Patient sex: M
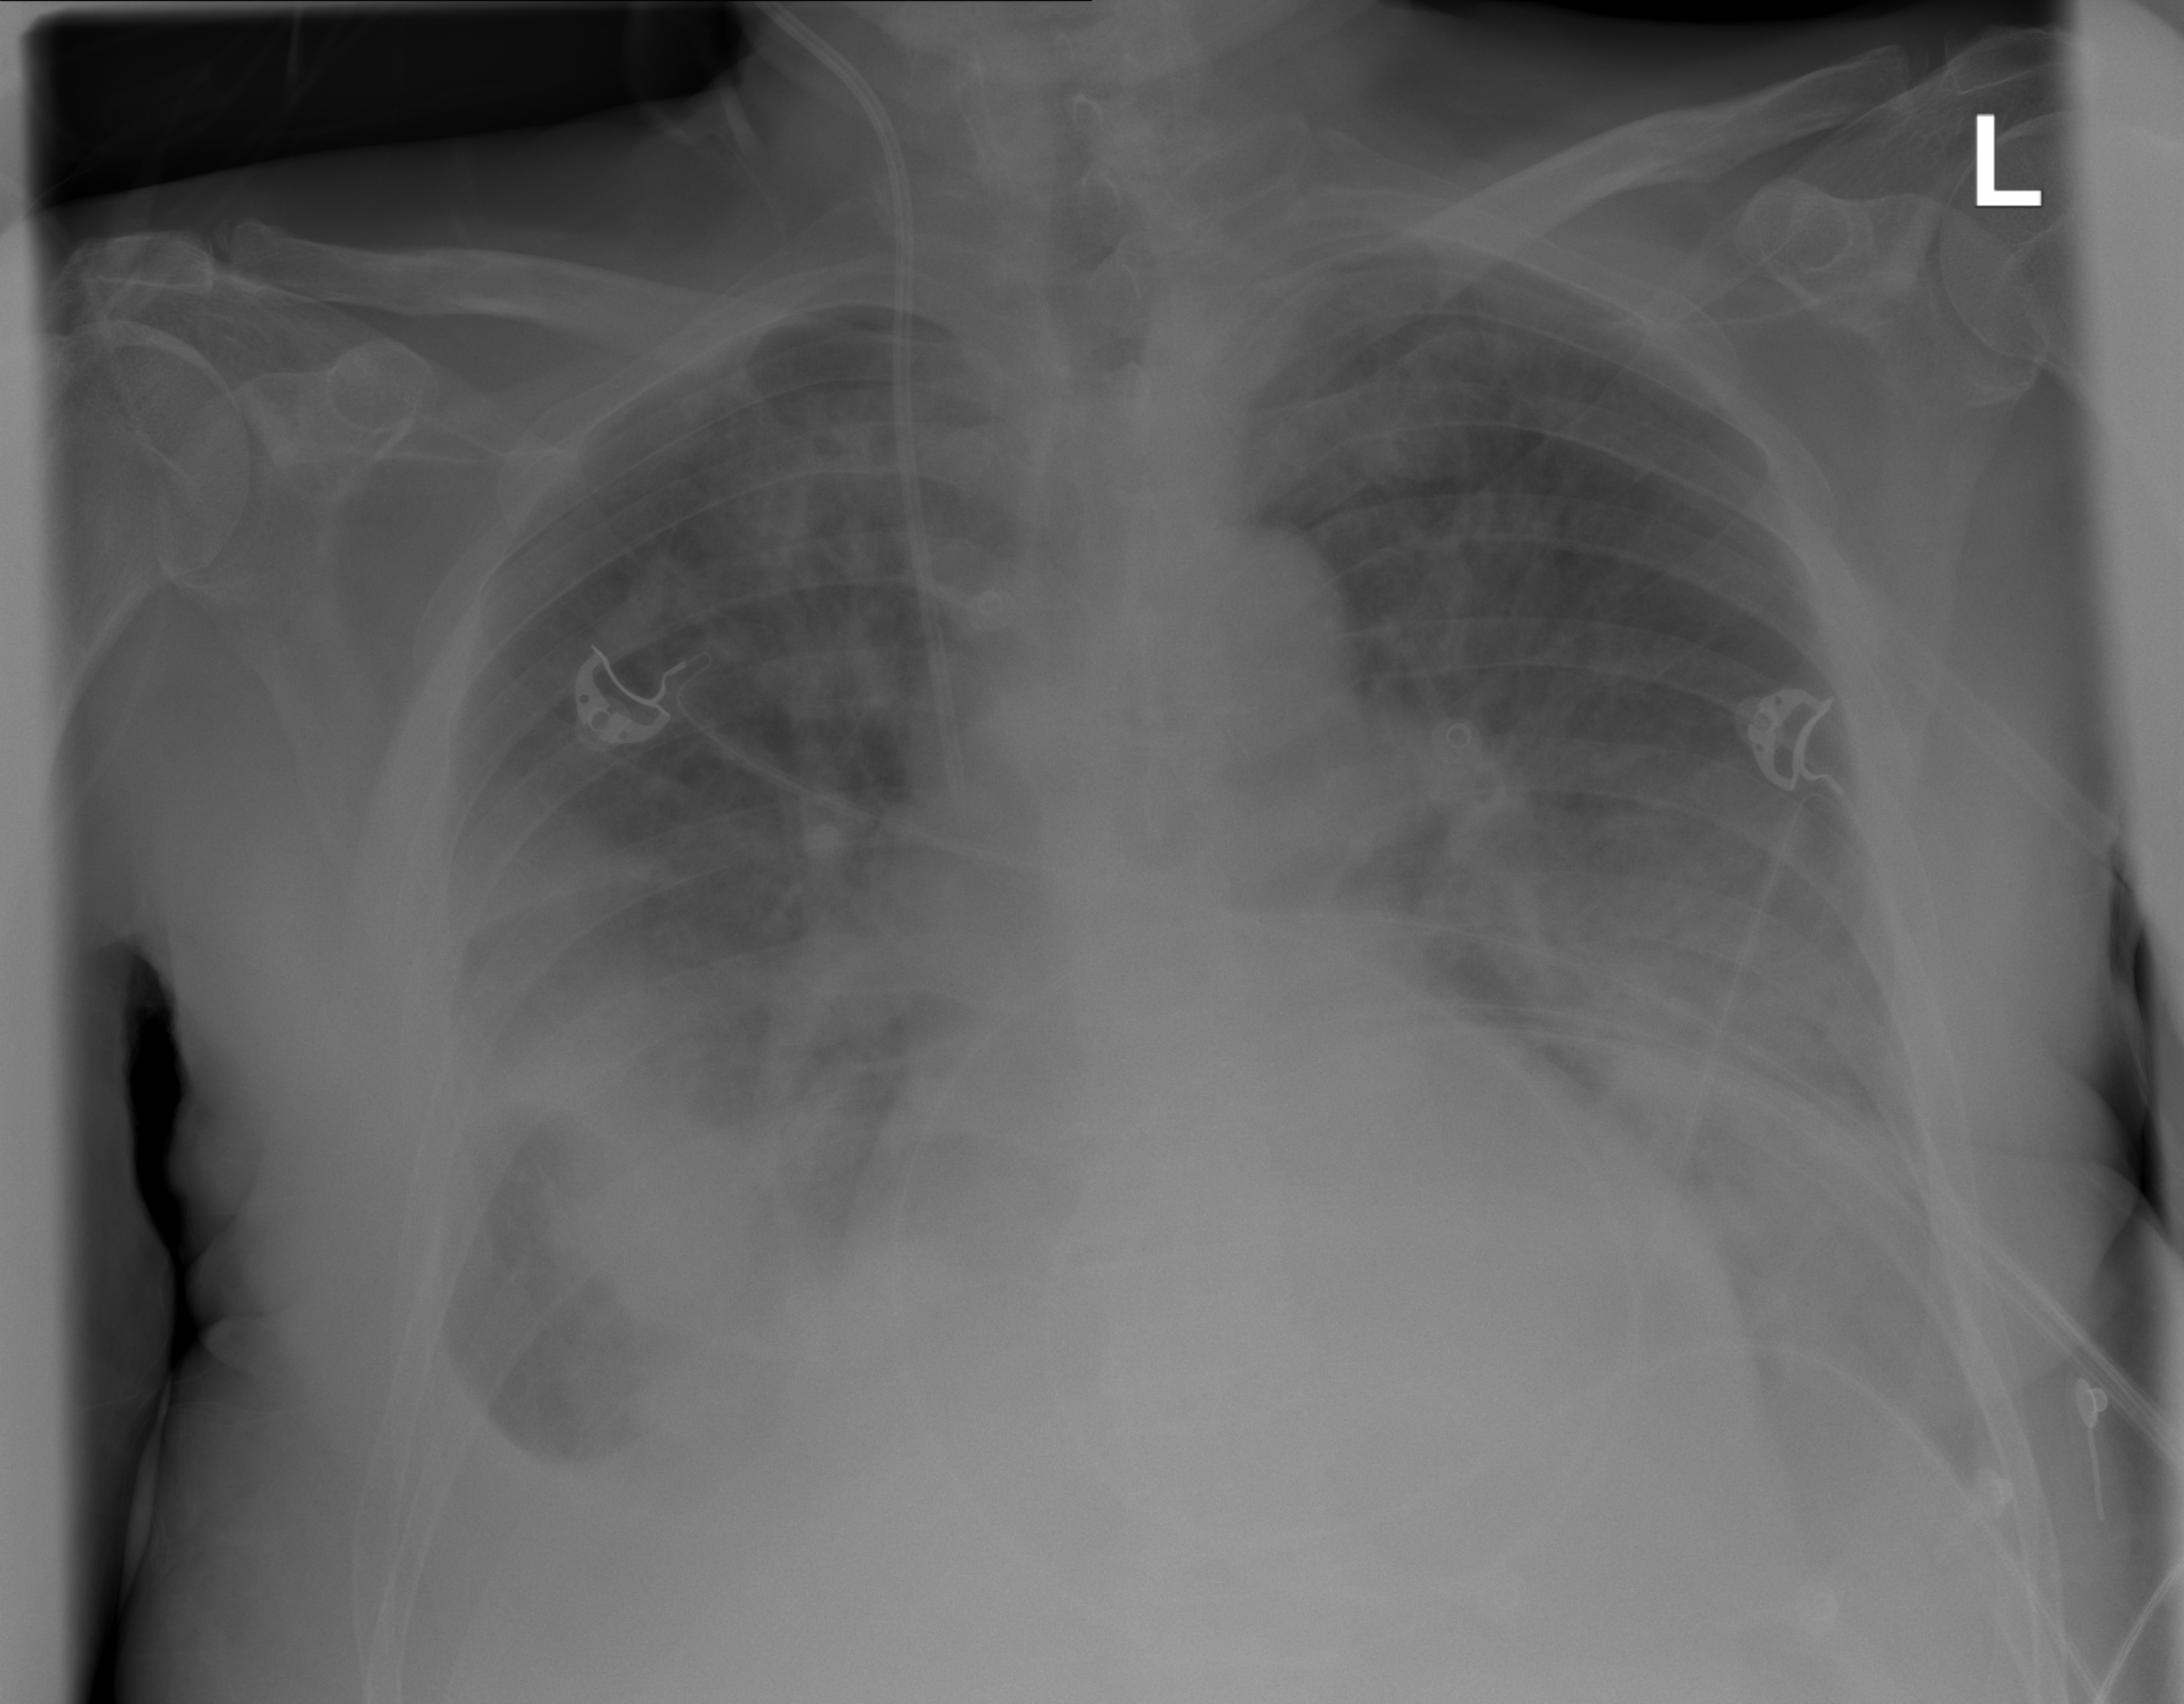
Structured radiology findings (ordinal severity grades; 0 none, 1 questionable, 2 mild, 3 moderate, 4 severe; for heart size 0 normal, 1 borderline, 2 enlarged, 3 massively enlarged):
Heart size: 2
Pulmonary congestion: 2
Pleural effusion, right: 2
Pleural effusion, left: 3
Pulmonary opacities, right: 3
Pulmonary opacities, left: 2
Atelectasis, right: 3
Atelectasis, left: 3